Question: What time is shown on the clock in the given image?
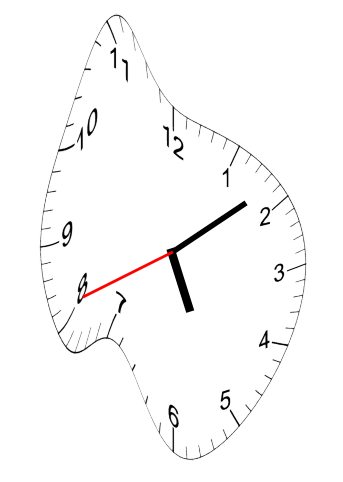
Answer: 05:08:41